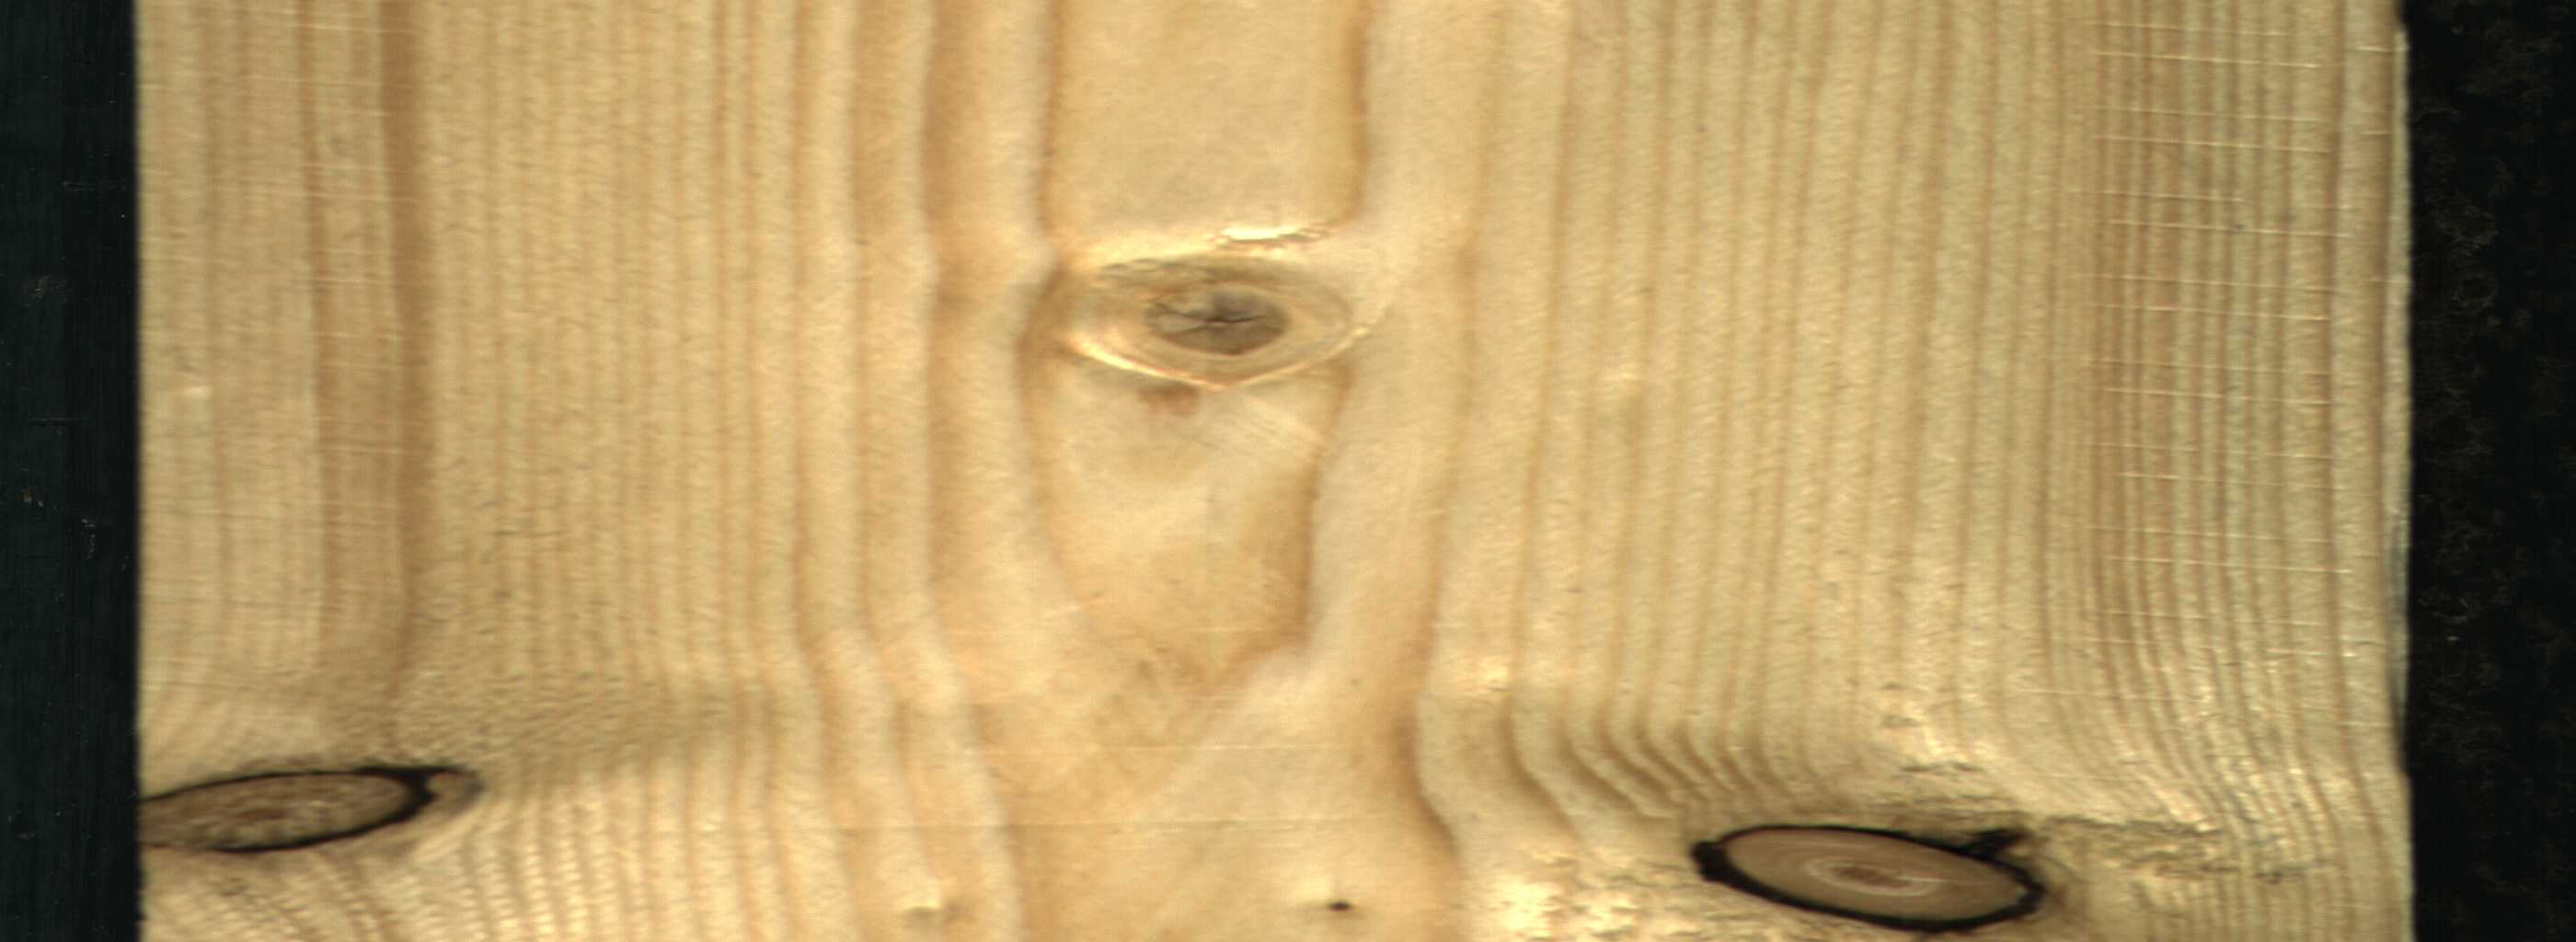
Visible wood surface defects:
Dead_Knot
Dead_Knot
Live_Knot